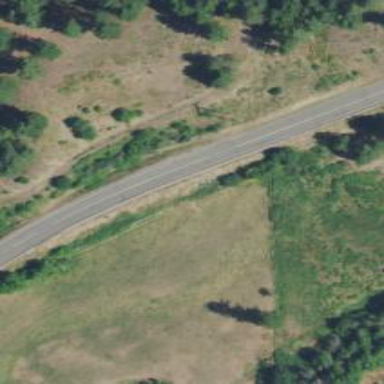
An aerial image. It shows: Tertiary road.